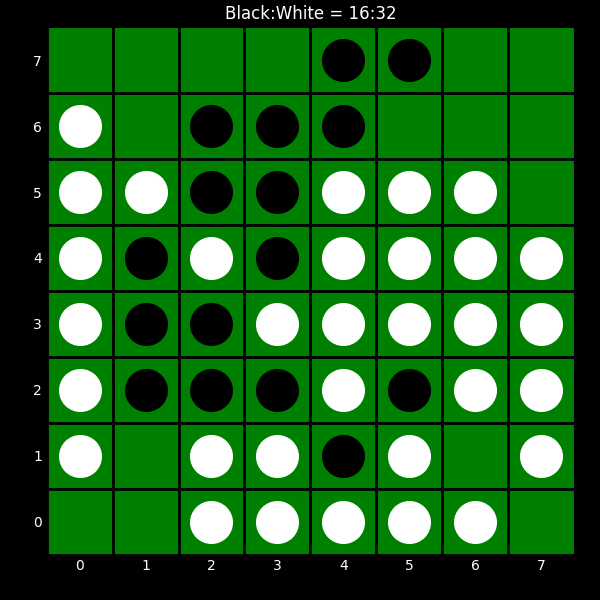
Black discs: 16
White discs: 32